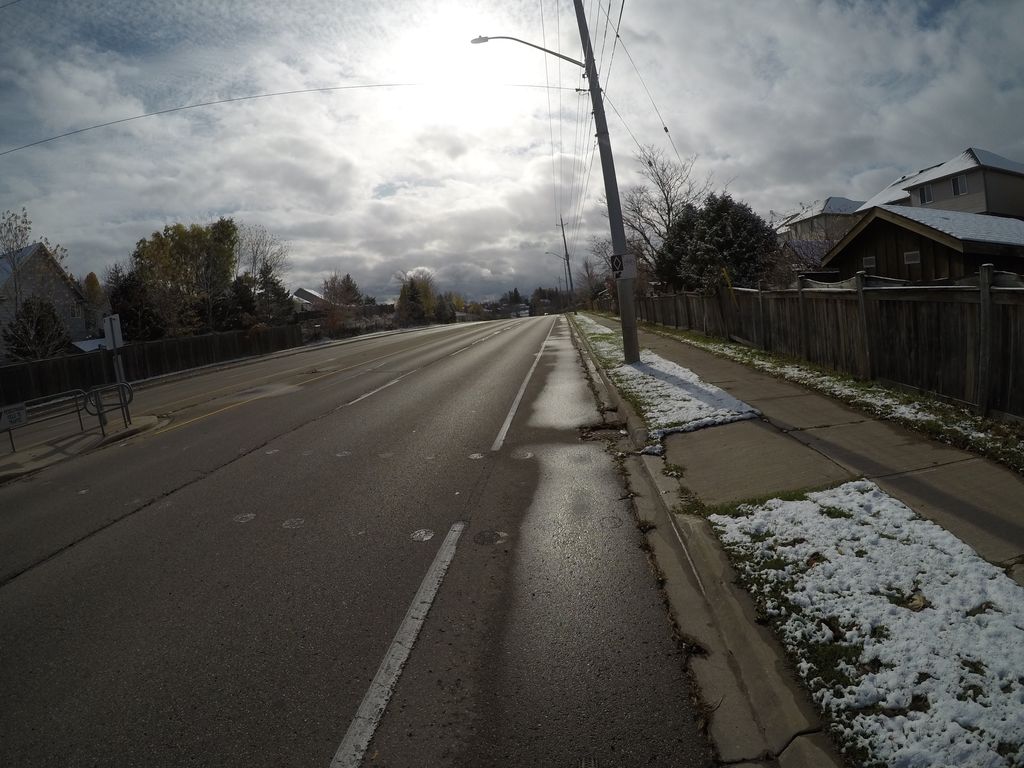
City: kitchener-waterloo